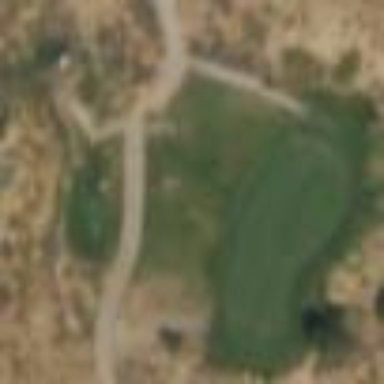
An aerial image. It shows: Rough area on grassy golf course.